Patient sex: F
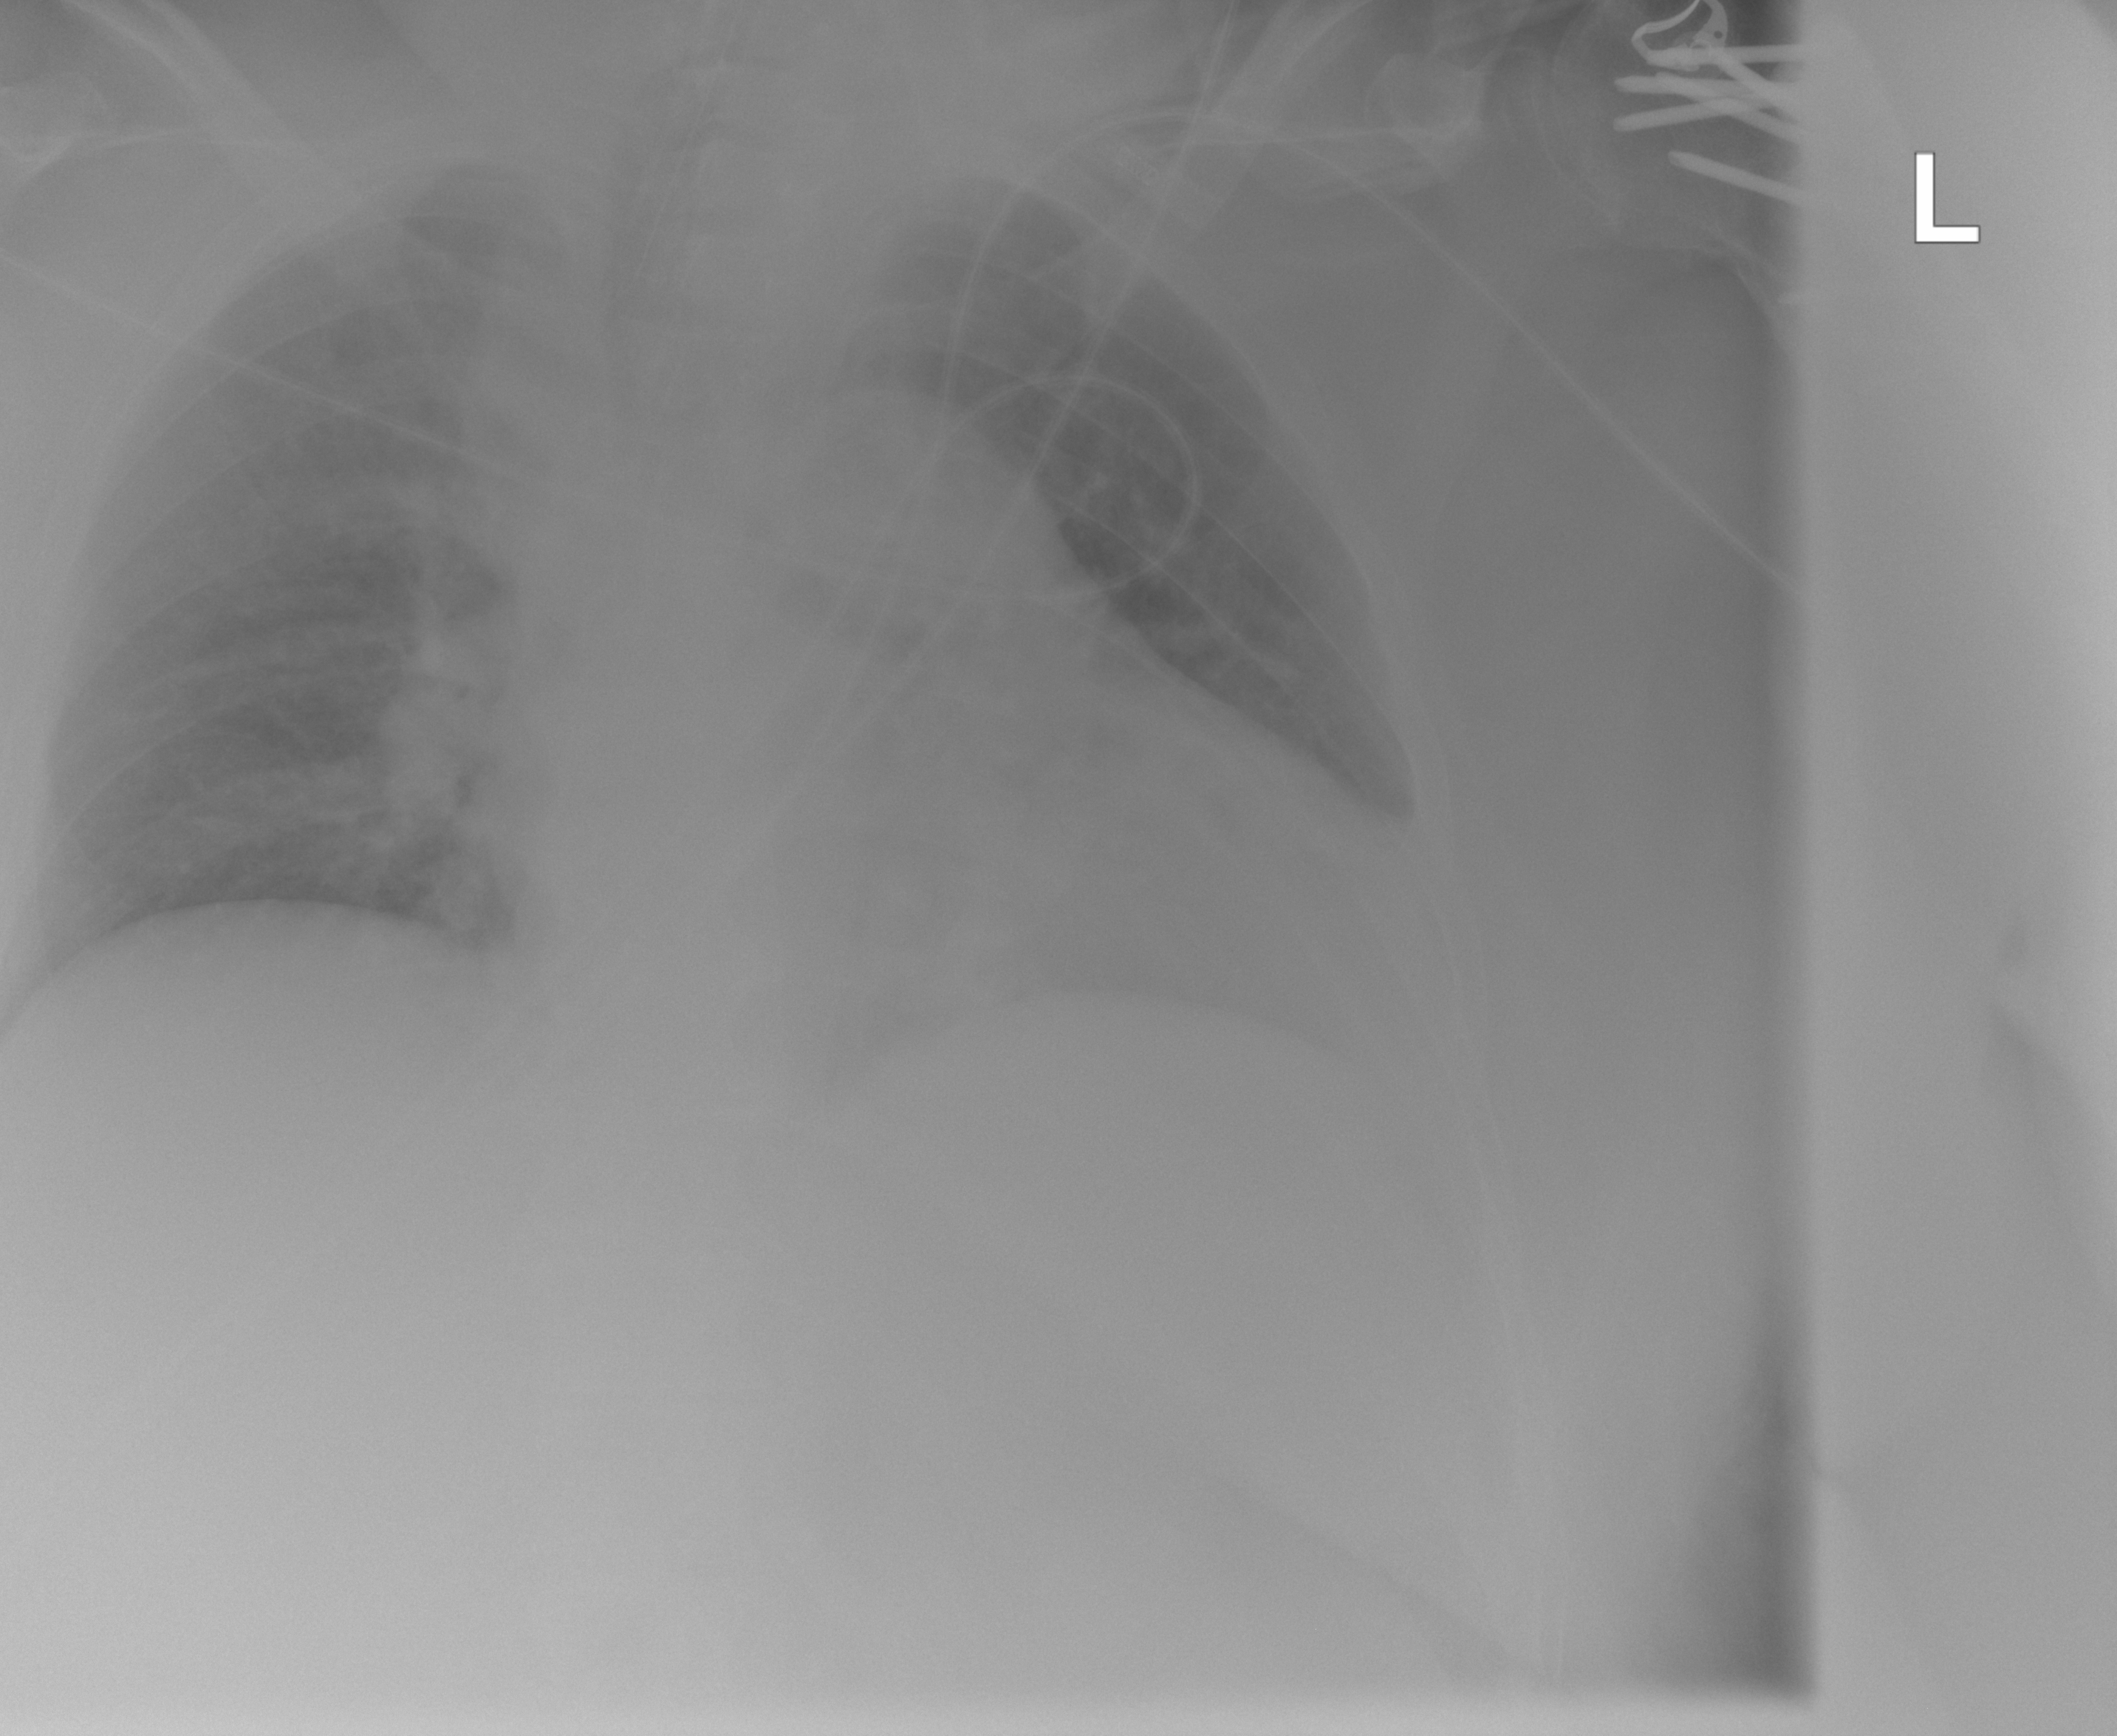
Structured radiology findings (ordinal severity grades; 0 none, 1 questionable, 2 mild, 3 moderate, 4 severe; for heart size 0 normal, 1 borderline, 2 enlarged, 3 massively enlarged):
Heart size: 2
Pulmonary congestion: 0
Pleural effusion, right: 0
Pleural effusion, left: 1
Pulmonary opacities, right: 1
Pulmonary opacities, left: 0
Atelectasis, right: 0
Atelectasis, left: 0